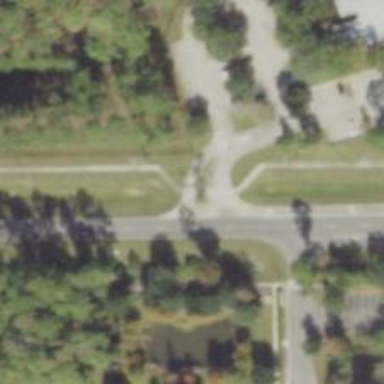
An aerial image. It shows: Marked asphalt footway with crossing for pedestrians.